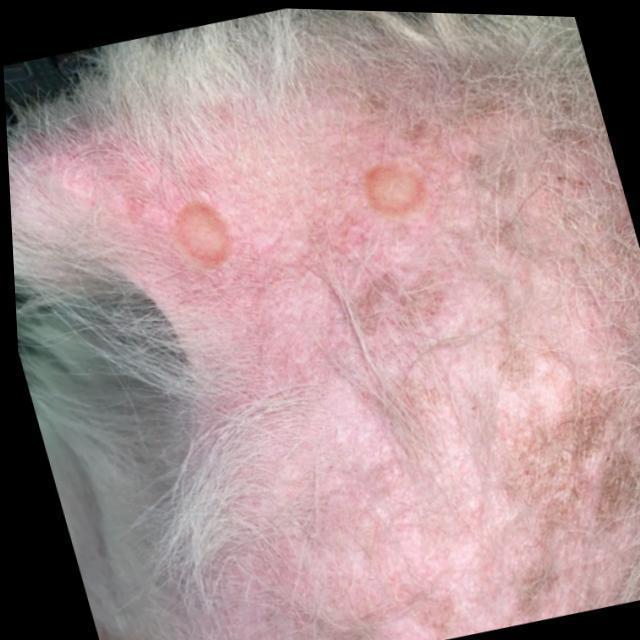
Canine ringworm (Dermatophytosis) — fungal infection caused by Microsporum or Trichophyton. Presents with circular alopecia, scaling, crusting, and broken hairs.